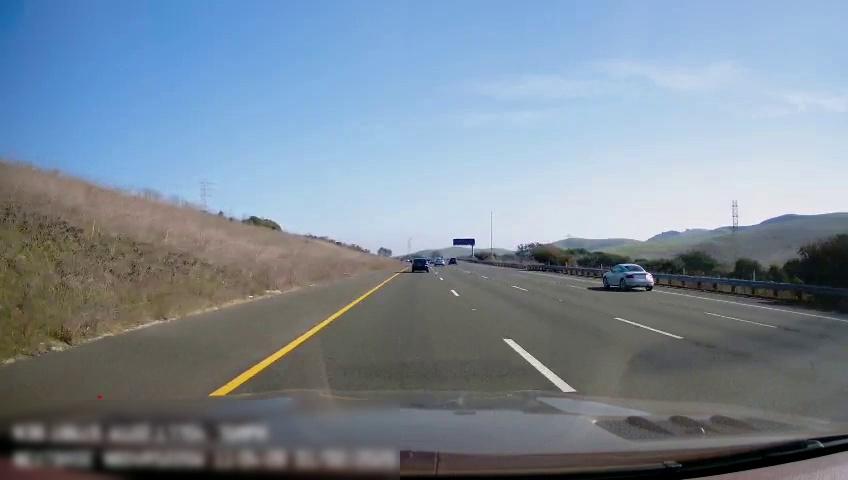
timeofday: Day
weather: Sunny
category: Drivable Space
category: Vehicles | Car
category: Vehicles | Car
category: Vehicles | Car
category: Lanes | Current Lane
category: Lanes | Current Lane
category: Lanes | Alternate Lane
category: Lanes | Alternate Lane
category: Lanes | Alternate Lane